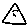
Label: triangle